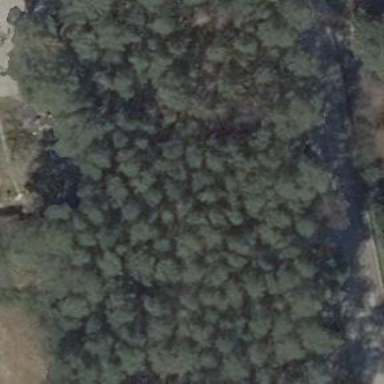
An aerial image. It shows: Mixed leaf woodland.